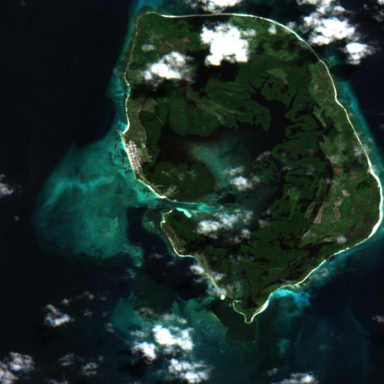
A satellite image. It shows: Island with natural coastline.